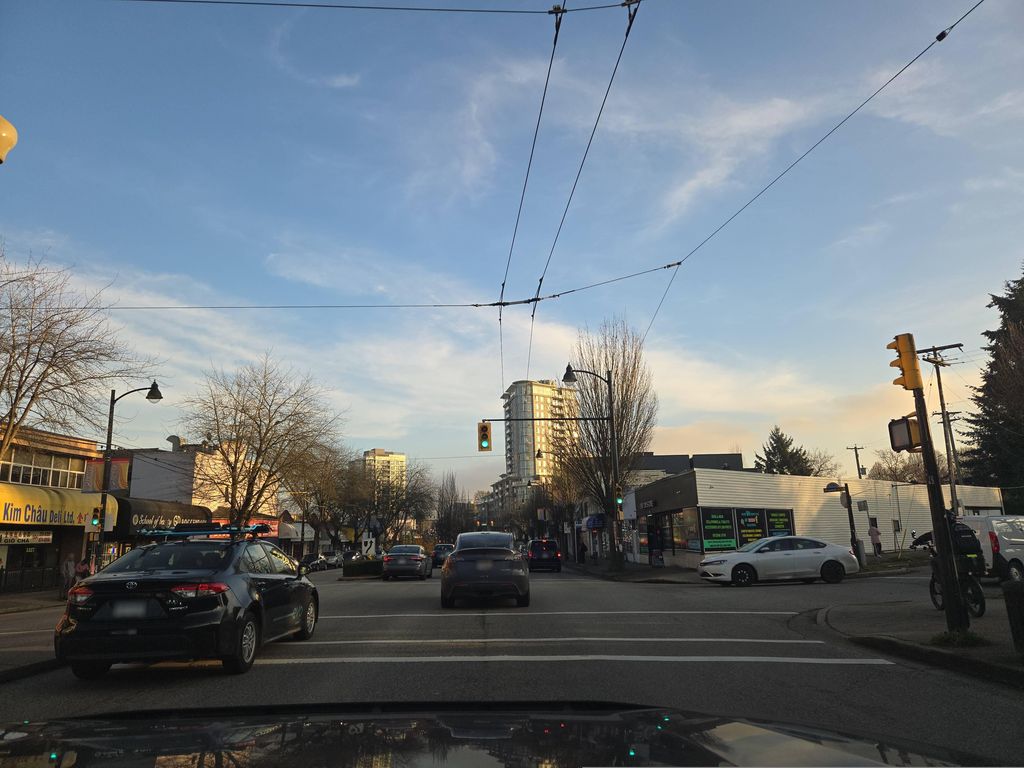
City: vancouver